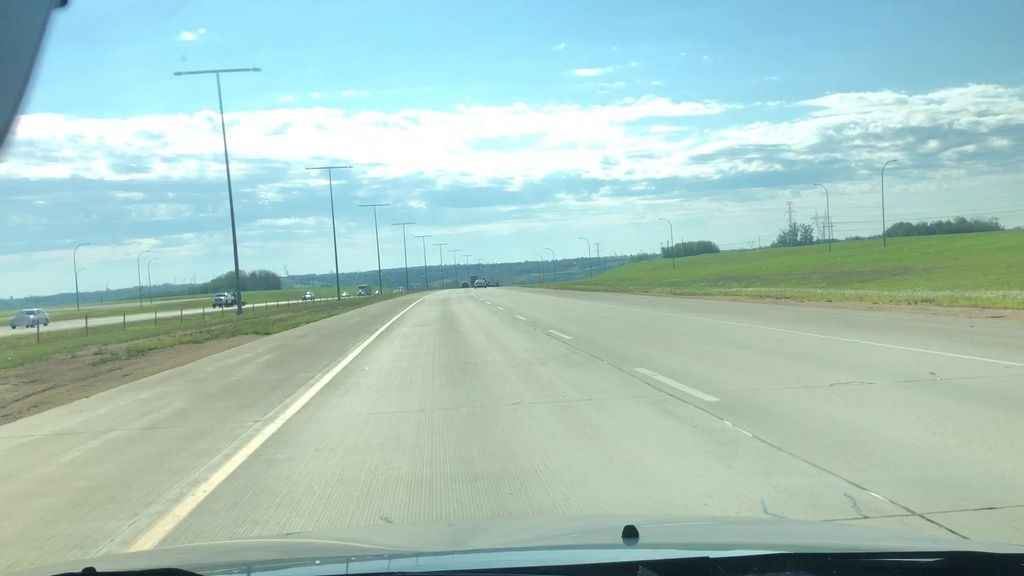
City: edmonton